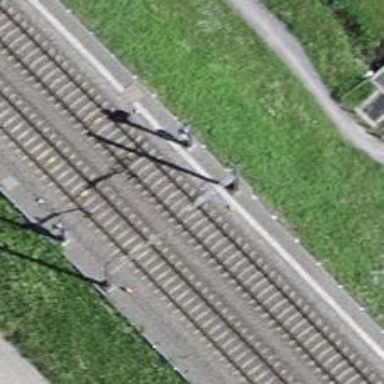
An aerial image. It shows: Railway signal.